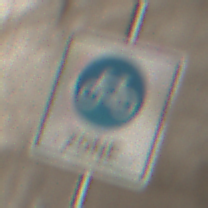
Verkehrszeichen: BeginnFahrradzone
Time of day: Midday
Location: Roofed (Tunnel)
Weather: NotSpecified
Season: NotSpecified
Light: Natural